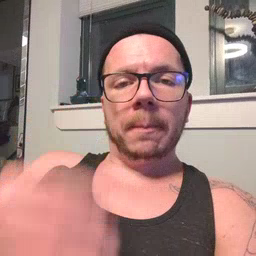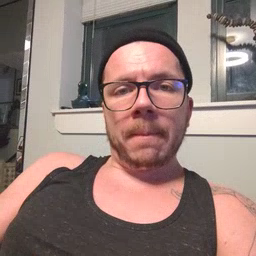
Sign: kitty